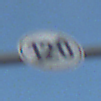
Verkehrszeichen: EndeGeschwindigkeit120
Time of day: SunriseSunset
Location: Outdoor (Beach)
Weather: PartlyCloudy
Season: NotSpecified
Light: Natural